Field crop: tomato
Growth stage: 1
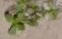
Species: portulaca